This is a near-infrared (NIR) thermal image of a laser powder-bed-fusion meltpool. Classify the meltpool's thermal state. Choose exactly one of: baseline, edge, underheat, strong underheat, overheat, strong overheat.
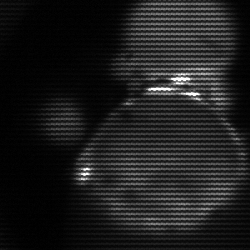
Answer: edge